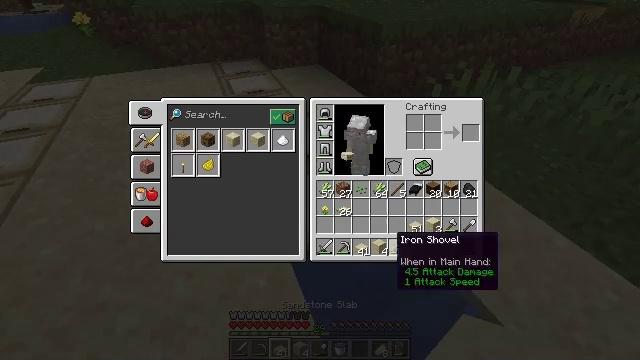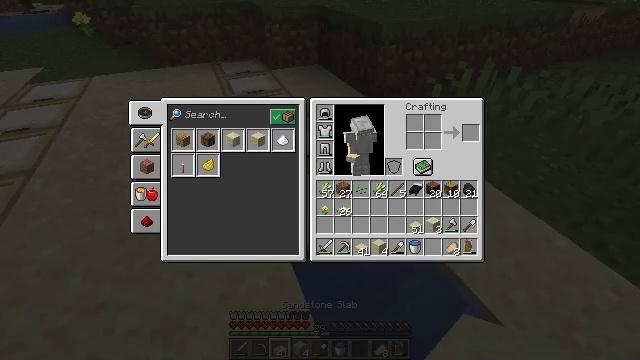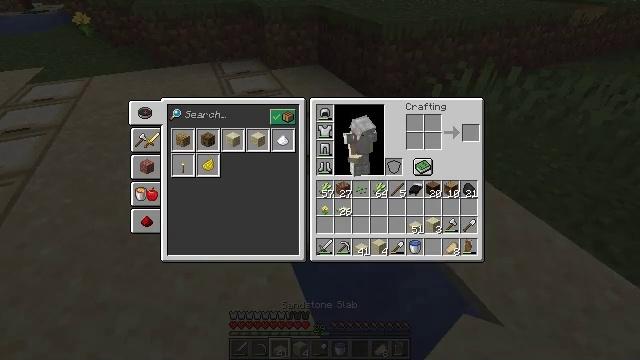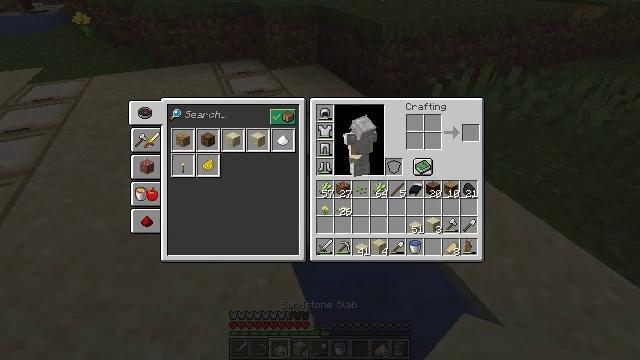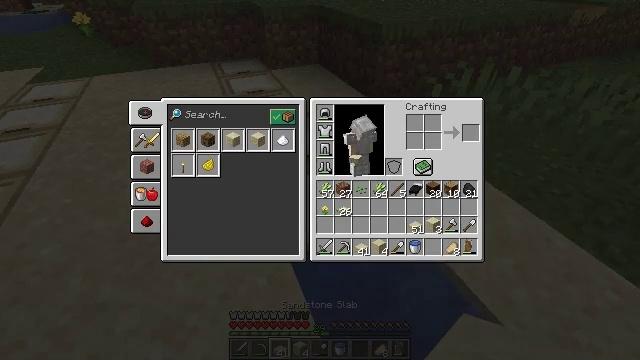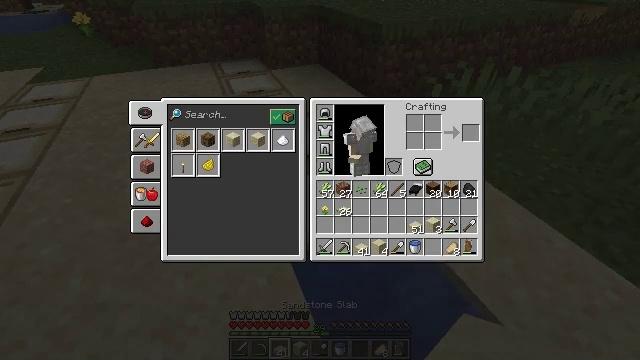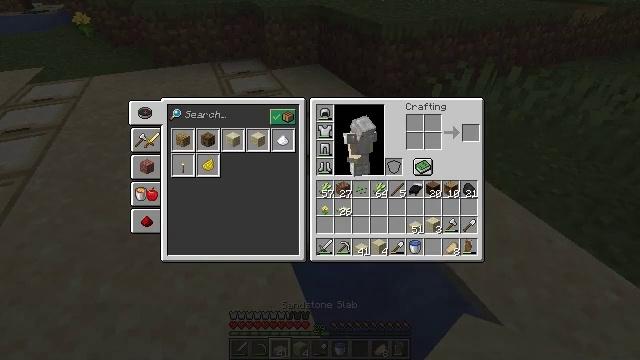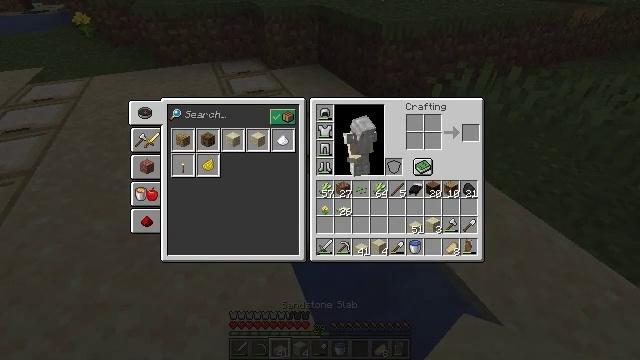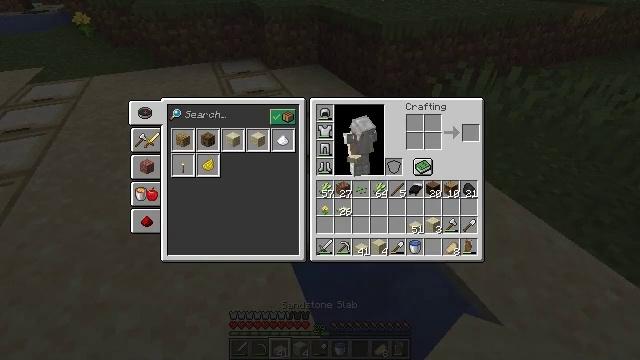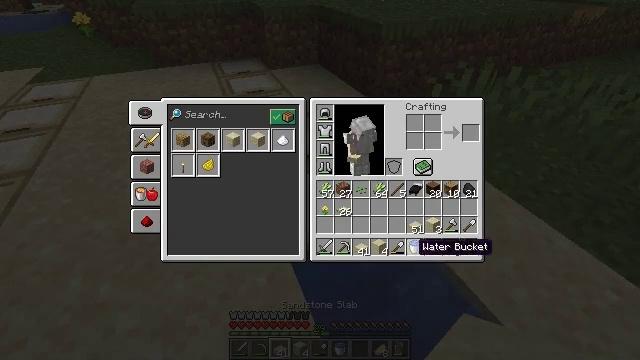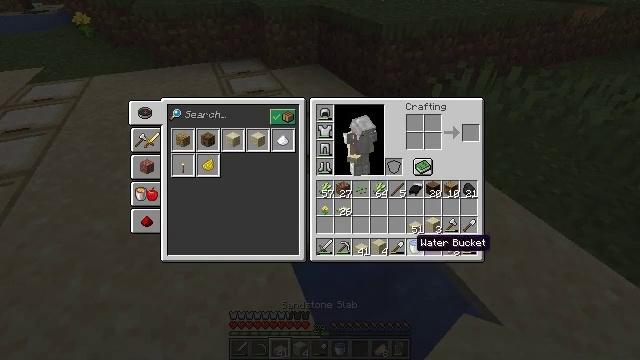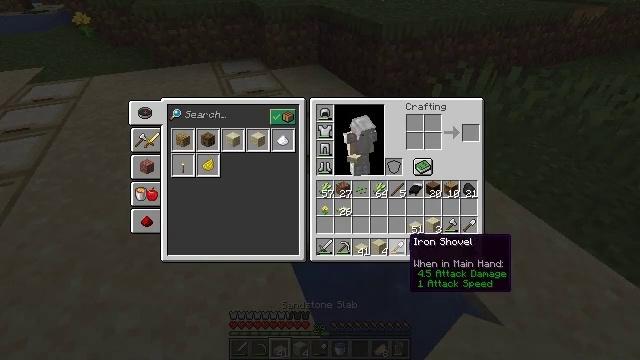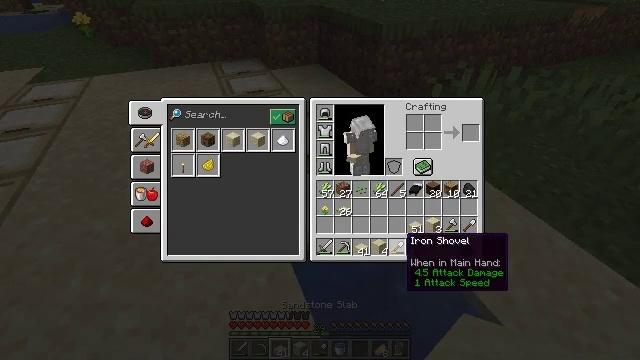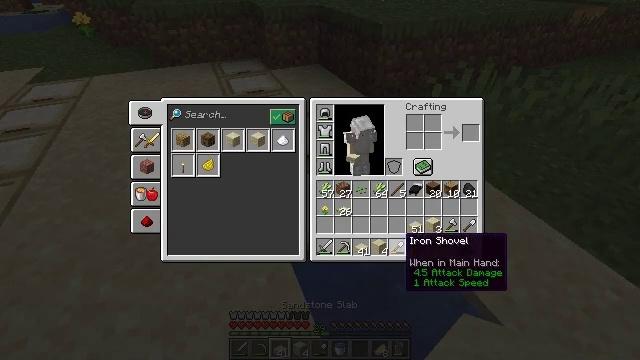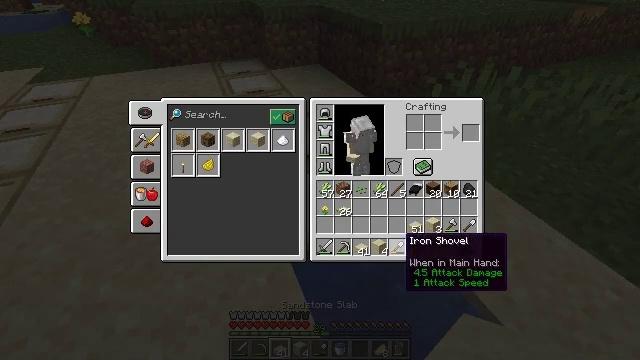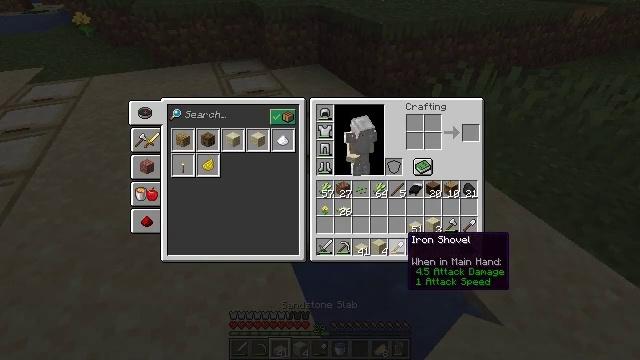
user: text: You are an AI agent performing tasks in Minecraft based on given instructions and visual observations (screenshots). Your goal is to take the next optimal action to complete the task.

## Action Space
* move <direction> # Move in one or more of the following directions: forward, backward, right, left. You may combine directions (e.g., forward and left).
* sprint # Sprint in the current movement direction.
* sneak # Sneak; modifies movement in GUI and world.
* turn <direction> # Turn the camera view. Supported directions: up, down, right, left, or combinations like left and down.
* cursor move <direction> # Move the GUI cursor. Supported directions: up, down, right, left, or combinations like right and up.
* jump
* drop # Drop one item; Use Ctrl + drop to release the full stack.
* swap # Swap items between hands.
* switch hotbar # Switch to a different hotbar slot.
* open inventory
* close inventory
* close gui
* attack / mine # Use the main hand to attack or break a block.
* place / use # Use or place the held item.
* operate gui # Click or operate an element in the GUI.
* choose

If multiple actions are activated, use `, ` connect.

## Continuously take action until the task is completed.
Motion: motion action
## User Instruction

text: Retrieve the birch trapdoor by mining it.
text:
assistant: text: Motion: sneak, turn right and down
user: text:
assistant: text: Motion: sneak, turn right and down
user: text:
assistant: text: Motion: sneak, turn down
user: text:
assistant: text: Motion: sneak
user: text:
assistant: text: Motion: sneak, turn left and up
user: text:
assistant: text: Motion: sneak, turn up
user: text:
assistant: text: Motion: sneak, turn up
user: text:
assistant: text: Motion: sneak
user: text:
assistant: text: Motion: sneak
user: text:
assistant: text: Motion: sneak
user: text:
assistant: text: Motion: sneak
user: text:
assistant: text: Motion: sneak
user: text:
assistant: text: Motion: sneak
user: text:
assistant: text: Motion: sneak
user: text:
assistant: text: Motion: sneak
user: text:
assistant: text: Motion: sneak, turn right
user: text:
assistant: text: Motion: sneak, turn right
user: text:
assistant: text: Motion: sneak, turn right
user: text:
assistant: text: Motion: sneak
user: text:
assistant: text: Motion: sneak
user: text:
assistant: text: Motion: sneak
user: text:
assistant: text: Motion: sneak
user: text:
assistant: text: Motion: sneak
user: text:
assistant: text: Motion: sneak, attack / mine
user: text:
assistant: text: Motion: sneak, attack / mine
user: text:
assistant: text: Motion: sneak, attack / mine
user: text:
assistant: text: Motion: sneak
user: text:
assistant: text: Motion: sneak
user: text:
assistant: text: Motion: no_op
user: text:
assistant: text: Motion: no_op